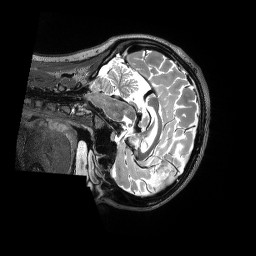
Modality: T2w
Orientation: sagittal
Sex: female
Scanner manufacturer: siemens
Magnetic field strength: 3 T
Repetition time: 3.2 s
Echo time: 0.563 s